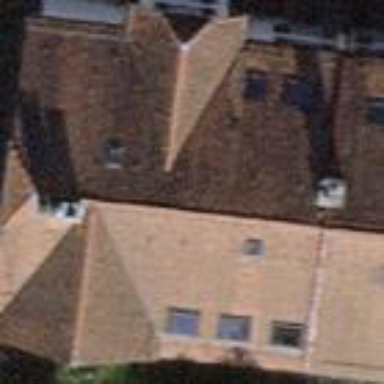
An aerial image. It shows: Apartment building with tile roof.